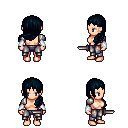
a pixel art fantasy rpg character, female body template, human, light skin, steel arm armor, metal pants, raven left-swept hairstyle, white cloth bracers, dagger, four views (front, back, left, right), 2x2 character sprite sheet, small pixel art, hard edges, no anti-aliasing